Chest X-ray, AP view. Patient: 67 years old, sex M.
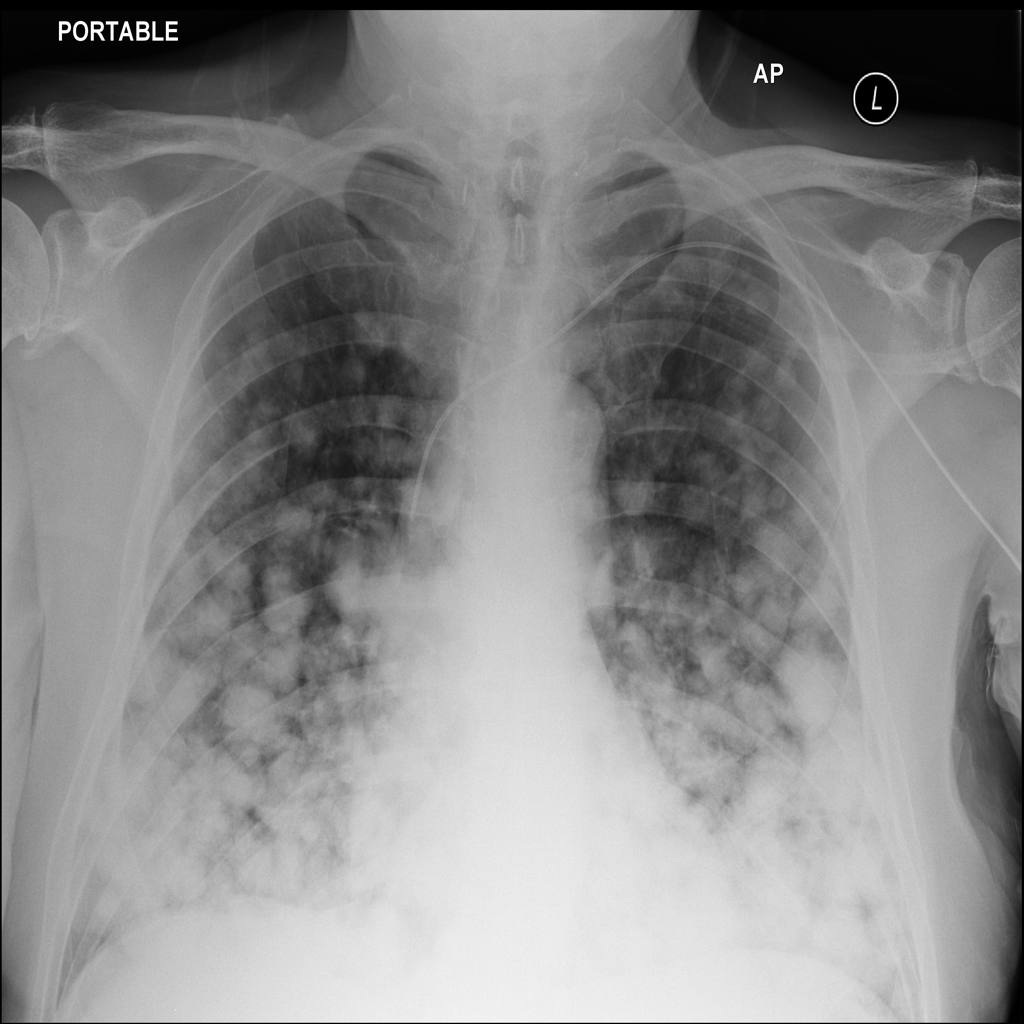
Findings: Nodule